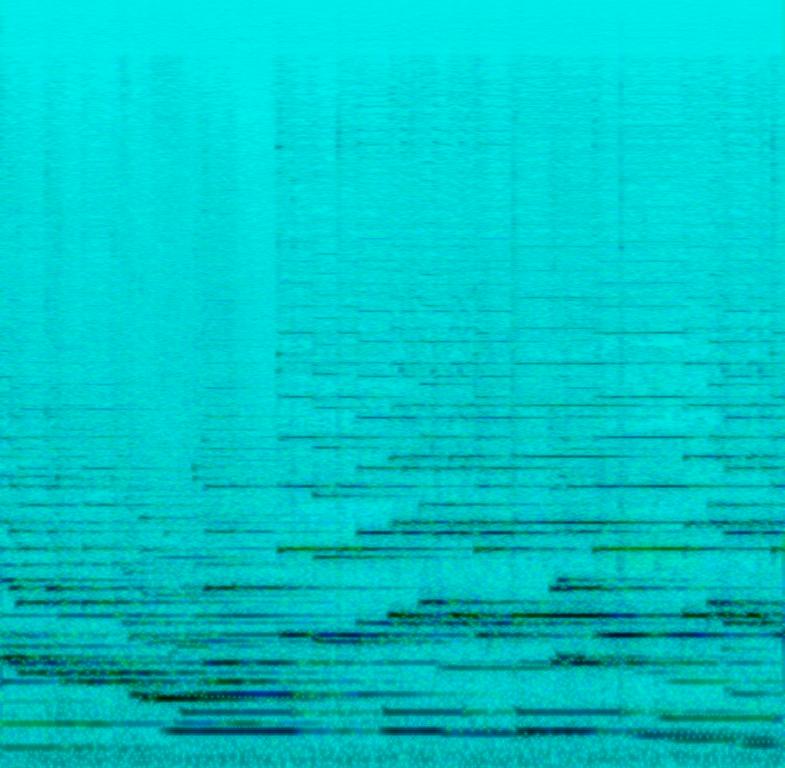
This is a classical music piece performed on the claviorgan instrument. The piece has a mellow atmosphere with a unique sound. This piece could be used in the soundtrack of a historical drama TV series during the scenes where the characters are walking inside the royal courtyard. The piece could also be sampled for use in beat-making.